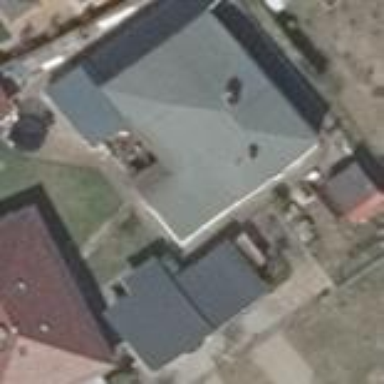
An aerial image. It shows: Detached building with hipped roof.